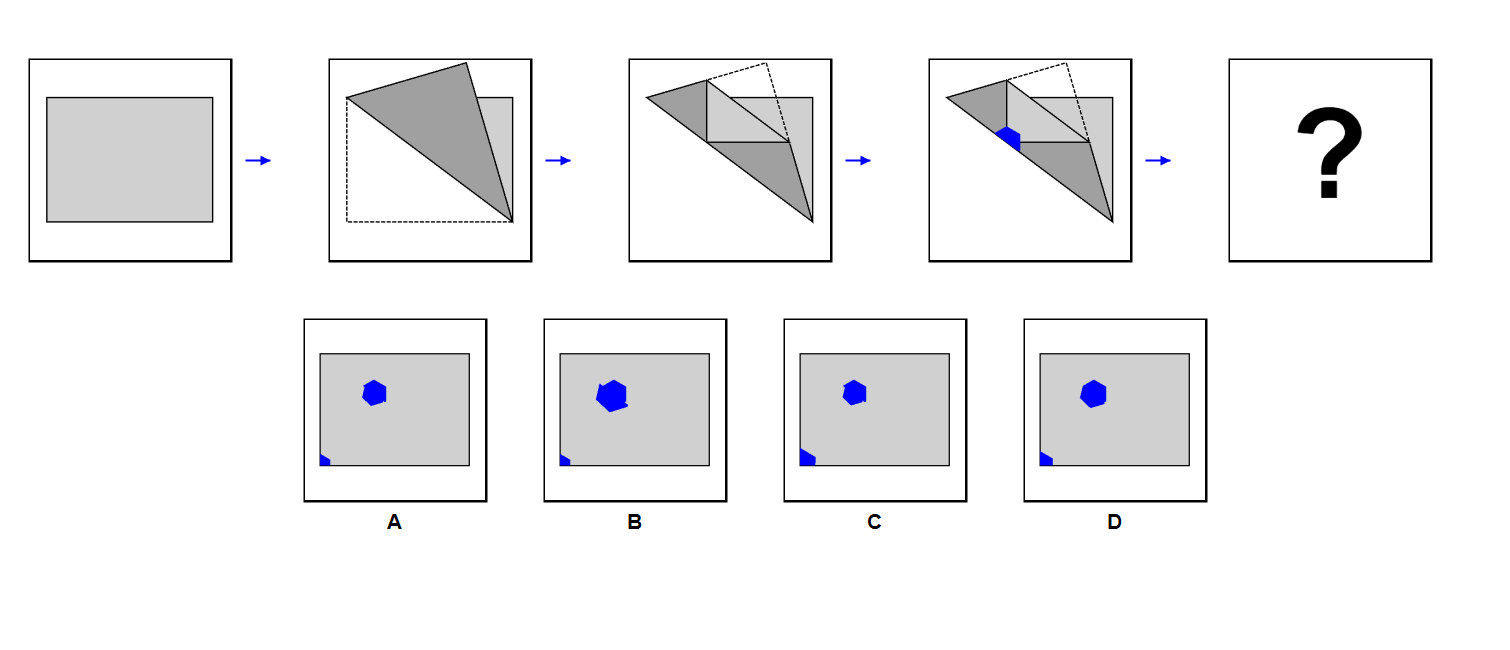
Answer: D